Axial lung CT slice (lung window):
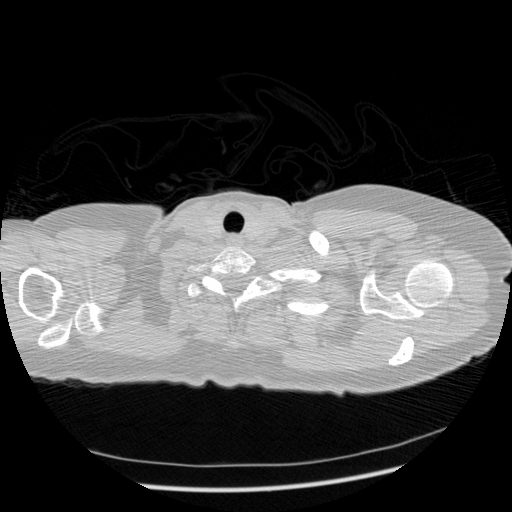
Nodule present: no